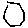
Label: hexagon